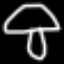
Label: mushroom